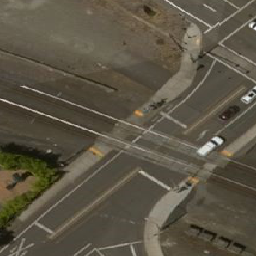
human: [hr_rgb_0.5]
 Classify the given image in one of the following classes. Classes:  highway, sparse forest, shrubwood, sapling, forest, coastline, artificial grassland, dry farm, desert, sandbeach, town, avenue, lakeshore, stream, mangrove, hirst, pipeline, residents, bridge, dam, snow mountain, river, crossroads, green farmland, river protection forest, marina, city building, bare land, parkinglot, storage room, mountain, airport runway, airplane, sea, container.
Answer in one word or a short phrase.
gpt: crossroads